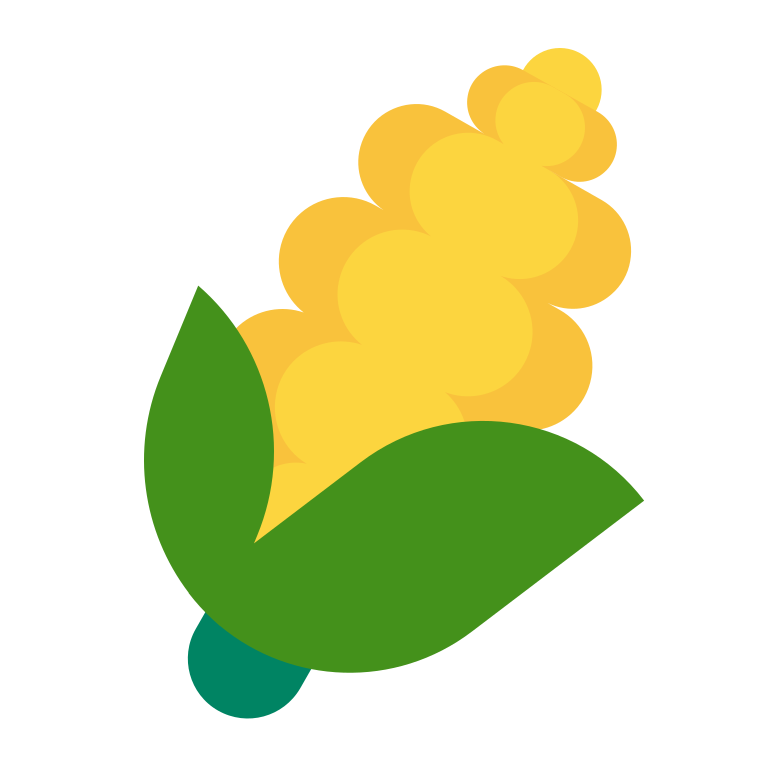
ear of corn flat